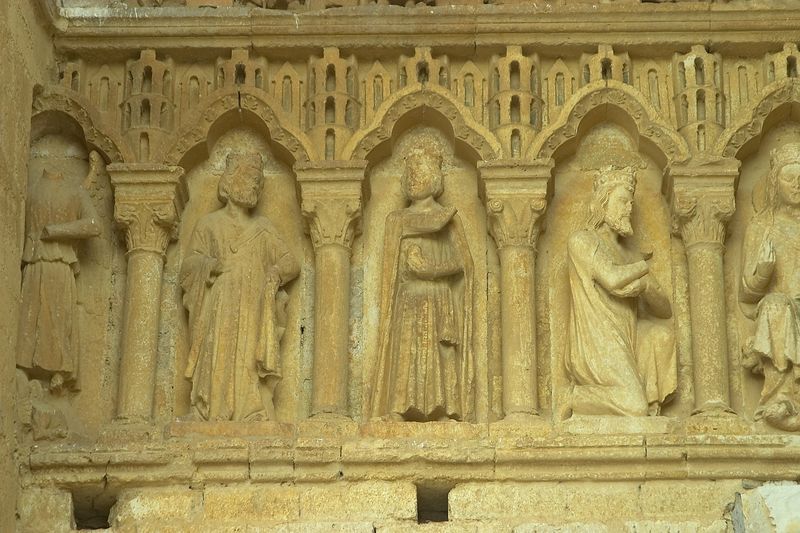
Titel: Santa Maria de Villacazar
Standort: Villacázar de Sirga, Santa Maria de Villacazar (EU - E)
Schlagwörter: flügel, mann, umhang, gelb, ocker, frankreich, frau, glas, säulen, gebäude, bart, wand, architektur, falten, federn, stein, steine, fünf, kirche, figur, gotik, krone, engel, skulptur, statue, relief, ecke, bogen, fassade, figuren, könig, detail, bildhauerei, steinmetz, galerie, foto, fotografie, bögen, fugen, kolonnade, türme, loch, knien, fries, skulpturen, statuen, sandstein, jesus, fresken, könige, königin, heilige, gothik, kopflos, bauwerk, figurenfries, sarkophag, frühchristlich, bauskulptur, königsgalerie, pabst, gothic, 5, jsues